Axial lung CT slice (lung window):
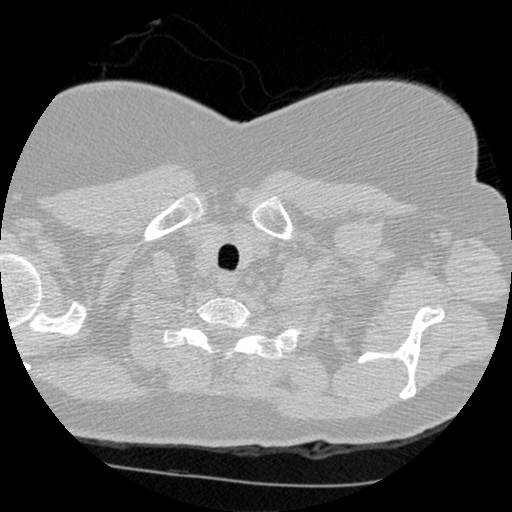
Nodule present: no